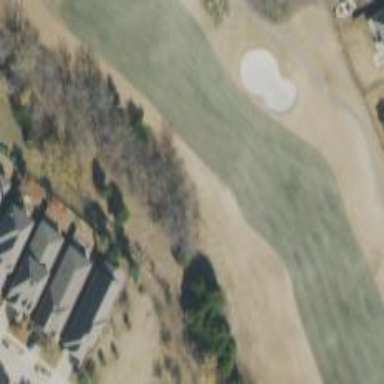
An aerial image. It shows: Golf hole.